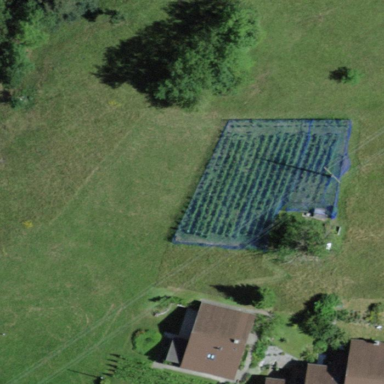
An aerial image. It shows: Vineyard.